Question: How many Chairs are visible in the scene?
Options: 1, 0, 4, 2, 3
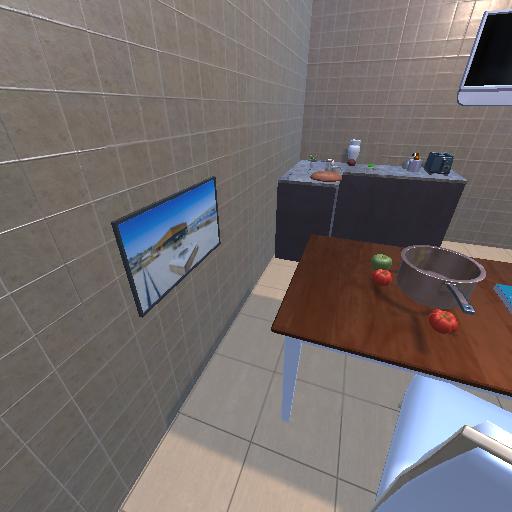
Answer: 1